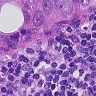
Metastatic tissue present: yes